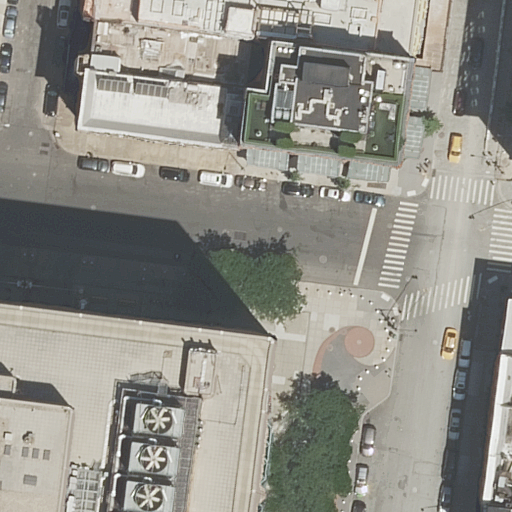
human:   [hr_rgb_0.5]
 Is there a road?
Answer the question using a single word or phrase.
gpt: yes

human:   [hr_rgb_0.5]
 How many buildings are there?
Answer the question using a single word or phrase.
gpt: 9

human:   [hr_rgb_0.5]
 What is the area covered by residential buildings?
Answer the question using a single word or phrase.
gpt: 5531m2

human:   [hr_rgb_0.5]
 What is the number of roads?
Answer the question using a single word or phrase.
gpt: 5

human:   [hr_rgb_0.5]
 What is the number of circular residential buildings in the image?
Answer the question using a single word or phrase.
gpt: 0

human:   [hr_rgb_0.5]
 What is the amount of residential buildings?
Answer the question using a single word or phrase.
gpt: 9

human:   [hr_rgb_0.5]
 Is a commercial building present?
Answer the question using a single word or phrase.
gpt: no

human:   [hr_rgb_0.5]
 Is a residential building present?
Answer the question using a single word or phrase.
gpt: yes

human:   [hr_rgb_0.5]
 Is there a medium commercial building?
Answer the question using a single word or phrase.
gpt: no

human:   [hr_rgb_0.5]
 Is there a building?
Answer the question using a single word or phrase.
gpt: yes

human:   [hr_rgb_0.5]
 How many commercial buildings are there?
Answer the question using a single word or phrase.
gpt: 0

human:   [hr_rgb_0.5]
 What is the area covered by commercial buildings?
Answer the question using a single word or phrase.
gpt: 0m2

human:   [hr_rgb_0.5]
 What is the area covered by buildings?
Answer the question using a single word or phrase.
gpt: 5531m2

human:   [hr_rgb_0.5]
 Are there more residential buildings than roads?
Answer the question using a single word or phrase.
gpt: yes

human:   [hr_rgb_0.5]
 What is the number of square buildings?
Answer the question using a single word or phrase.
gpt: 0

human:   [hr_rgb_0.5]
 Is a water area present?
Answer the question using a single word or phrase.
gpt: no

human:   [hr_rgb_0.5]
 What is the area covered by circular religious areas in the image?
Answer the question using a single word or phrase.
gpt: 0m2

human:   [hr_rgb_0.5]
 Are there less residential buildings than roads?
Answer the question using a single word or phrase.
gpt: no

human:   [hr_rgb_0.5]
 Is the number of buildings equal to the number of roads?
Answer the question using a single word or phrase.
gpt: no

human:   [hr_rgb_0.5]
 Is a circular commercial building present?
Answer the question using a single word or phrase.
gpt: no

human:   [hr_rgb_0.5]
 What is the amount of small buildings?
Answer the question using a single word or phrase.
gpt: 2

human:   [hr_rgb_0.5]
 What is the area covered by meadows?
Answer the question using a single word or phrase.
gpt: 0m2

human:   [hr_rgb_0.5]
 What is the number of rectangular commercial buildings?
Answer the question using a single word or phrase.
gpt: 0

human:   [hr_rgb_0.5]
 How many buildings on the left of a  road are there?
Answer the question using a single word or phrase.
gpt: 6

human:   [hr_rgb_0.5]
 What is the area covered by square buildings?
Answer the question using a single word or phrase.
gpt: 0m2

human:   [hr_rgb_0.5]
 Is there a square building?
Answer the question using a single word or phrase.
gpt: no

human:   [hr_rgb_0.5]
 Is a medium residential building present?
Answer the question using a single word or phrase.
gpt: yes

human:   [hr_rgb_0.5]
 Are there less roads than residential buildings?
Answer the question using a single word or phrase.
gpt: yes

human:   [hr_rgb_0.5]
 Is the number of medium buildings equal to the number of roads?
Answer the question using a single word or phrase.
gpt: no

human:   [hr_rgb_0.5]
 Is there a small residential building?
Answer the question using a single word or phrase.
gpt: yes

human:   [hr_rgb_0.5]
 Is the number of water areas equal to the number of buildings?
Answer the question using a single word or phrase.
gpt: no

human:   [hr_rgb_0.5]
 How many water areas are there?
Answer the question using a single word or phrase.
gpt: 0

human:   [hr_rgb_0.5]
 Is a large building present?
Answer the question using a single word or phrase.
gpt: yes

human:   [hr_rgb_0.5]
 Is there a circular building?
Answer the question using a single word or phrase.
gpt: no

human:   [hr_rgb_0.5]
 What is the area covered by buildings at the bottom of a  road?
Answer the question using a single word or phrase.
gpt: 1362m2

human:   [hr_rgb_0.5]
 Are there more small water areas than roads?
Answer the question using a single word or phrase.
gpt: no

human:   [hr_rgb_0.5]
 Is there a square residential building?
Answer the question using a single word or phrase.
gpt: no

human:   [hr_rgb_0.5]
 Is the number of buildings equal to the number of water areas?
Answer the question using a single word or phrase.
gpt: no

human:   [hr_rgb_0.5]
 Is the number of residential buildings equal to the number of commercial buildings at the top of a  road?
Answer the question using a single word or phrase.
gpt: no

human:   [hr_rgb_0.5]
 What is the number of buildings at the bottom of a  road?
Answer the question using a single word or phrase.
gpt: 4

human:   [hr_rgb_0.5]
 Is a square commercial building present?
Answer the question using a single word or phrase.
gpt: no

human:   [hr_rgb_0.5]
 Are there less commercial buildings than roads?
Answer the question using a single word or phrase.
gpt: yes

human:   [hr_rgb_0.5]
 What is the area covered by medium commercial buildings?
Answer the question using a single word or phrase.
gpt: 0m2

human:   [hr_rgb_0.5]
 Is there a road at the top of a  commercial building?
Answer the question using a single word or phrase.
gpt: no

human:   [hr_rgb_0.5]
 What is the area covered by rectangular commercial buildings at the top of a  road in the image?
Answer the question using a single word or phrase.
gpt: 0m2

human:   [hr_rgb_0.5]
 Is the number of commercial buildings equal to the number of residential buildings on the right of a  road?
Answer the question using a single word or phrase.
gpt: no

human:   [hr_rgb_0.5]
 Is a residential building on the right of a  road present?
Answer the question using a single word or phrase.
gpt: yes

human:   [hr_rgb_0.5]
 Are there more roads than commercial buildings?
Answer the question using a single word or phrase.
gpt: yes

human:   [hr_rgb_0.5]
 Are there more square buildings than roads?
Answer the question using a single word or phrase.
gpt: no

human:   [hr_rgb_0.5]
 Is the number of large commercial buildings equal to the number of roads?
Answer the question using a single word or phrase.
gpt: no

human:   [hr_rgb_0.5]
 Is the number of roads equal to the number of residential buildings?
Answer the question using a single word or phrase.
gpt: no

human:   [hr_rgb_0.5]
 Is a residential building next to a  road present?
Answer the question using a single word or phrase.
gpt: yes

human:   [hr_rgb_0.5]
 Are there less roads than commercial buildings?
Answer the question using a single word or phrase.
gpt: no

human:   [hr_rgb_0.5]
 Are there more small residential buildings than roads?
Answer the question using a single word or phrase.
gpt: no

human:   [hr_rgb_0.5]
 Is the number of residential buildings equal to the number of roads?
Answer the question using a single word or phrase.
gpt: no

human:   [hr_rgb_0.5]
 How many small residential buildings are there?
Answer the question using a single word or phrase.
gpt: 2

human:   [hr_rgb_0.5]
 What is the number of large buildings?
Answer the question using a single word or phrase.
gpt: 4

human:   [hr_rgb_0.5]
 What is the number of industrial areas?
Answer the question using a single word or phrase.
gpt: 0

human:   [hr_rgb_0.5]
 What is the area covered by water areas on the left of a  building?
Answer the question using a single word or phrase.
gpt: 0m2

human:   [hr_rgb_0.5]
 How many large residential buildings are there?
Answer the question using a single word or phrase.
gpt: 4

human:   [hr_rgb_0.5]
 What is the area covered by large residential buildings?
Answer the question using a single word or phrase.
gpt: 4574m2

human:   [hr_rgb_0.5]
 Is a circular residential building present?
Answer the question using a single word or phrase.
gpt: no

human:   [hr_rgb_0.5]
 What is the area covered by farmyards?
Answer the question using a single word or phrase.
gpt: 0m2

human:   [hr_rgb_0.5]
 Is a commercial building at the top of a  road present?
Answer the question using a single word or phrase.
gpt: no